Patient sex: F
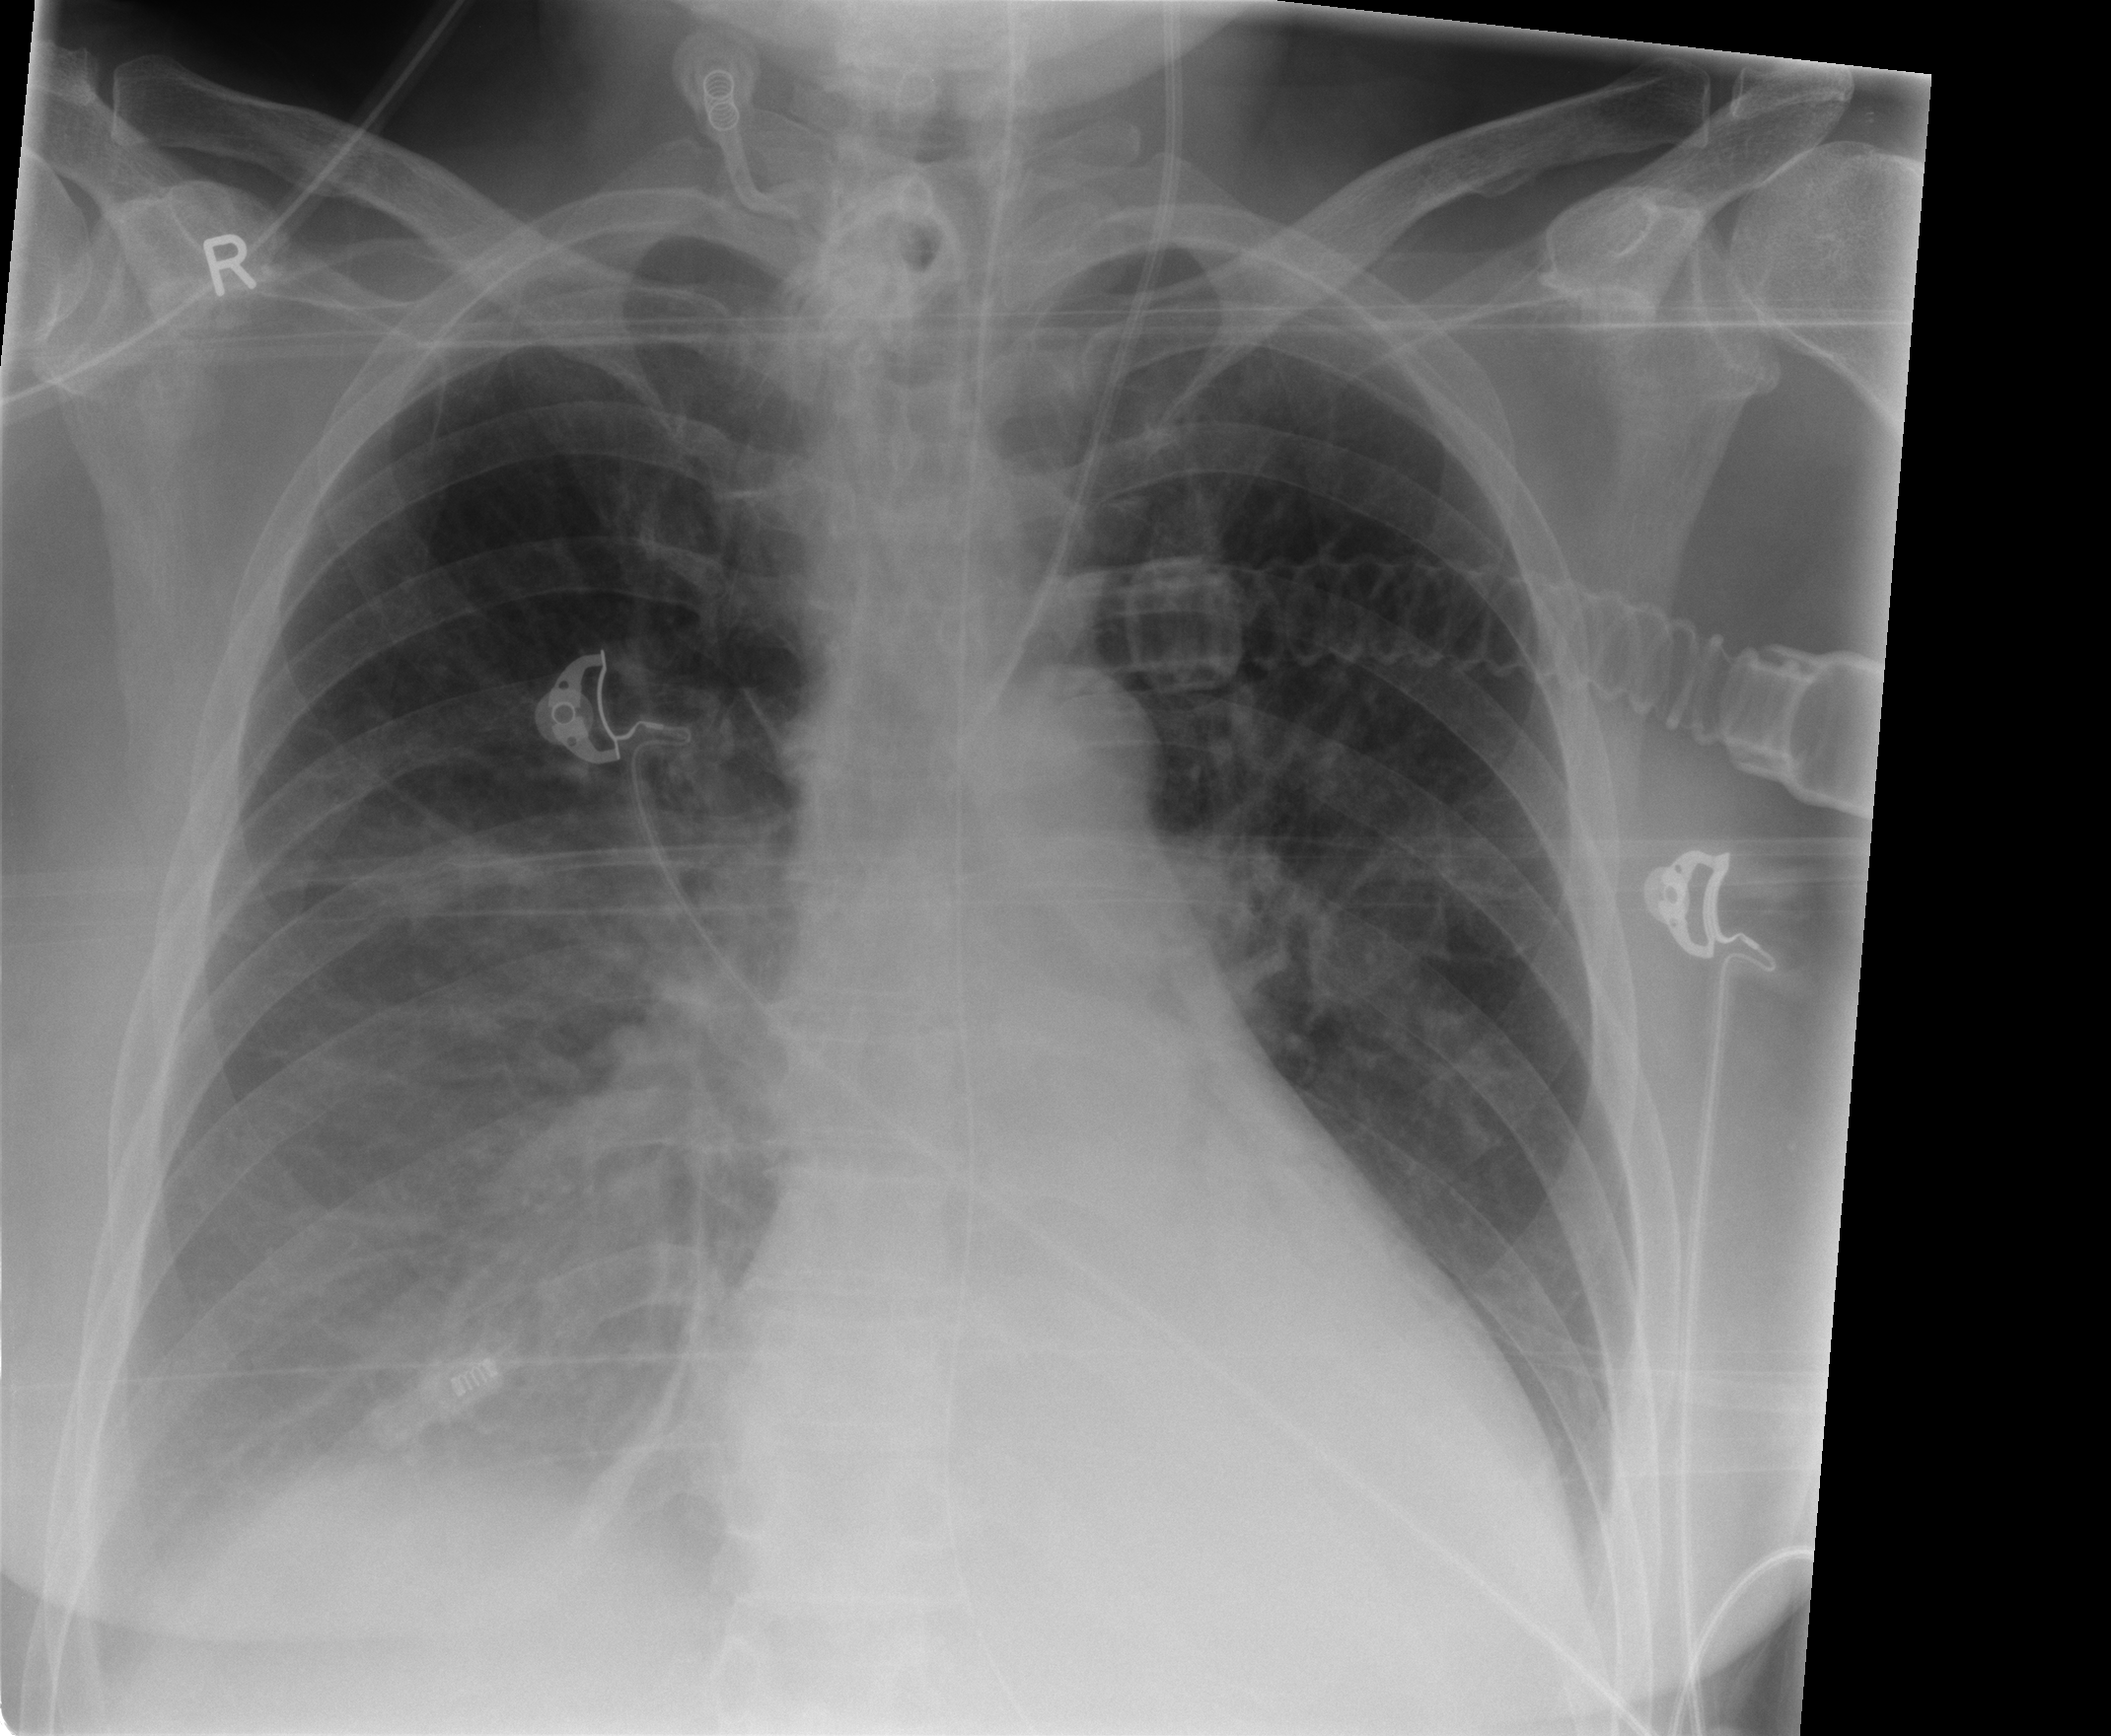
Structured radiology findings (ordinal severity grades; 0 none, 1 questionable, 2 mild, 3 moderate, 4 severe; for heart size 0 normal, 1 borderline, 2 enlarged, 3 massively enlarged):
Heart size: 1
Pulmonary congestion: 1
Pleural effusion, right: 1
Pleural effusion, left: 0
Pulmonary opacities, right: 0
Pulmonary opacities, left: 0
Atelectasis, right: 2
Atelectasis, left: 1